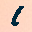
Label: 1